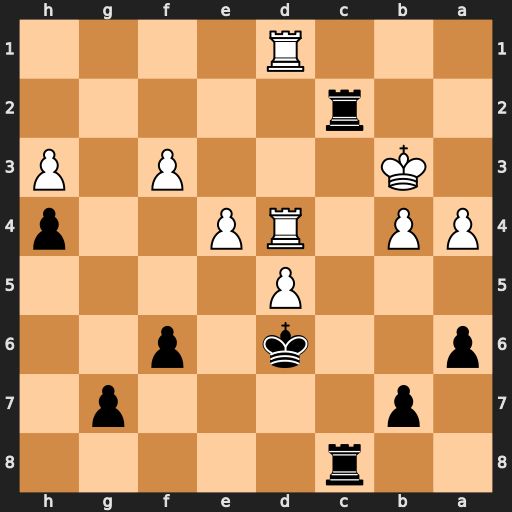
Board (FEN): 2r5/1p4p1/p2k1p2/3P4/PP1RP2p/1K3P1P/2r5/3R4
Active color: b
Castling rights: -
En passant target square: -
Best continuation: R8c3#